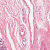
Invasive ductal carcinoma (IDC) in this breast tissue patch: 0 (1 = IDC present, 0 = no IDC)